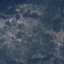
Land use / land cover: HerbaceousVegetation